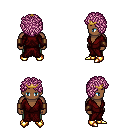
a pixel art fantasy rpg character, male body template, human, dark skin, red robe, teal pants, pink curly afro hairstyle, gold tiara, leather bracers, gold boots, four views (front, back, left, right), 2x2 character sprite sheet, small pixel art, hard edges, no anti-aliasing